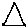
Label: triangle